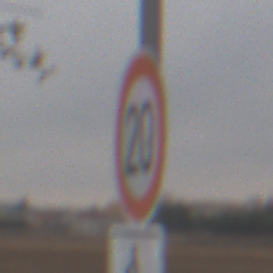
Verkehrszeichen: Geschwindigkeit20
Zusatzzeichen unten: HinweisDurchSinnbild18
Umgebung: Outdoor, RoadRail
Tageszeit: Midday
Wetter: Overcast
Licht: Natural
Jahreszeit: NotSpecified
Kontrast: LowContrast